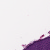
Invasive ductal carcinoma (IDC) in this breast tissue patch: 0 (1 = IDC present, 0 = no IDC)